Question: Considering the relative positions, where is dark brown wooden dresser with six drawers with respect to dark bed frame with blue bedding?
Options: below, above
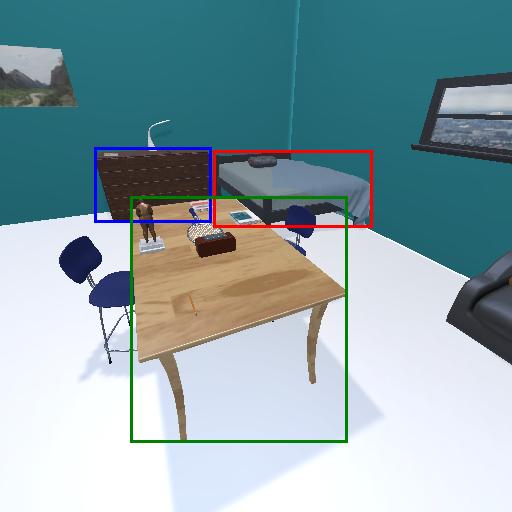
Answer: below